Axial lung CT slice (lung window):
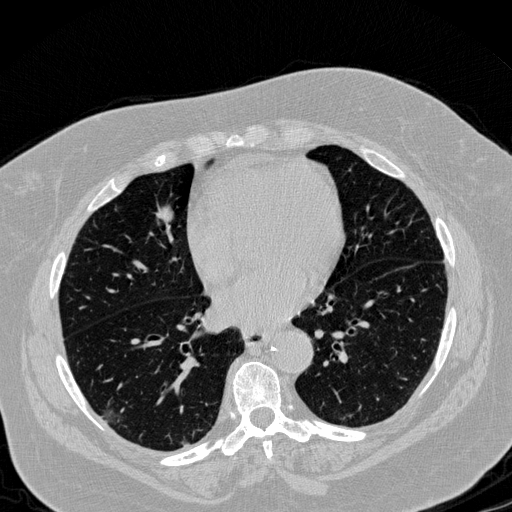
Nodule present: yes
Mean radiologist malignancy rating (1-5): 4